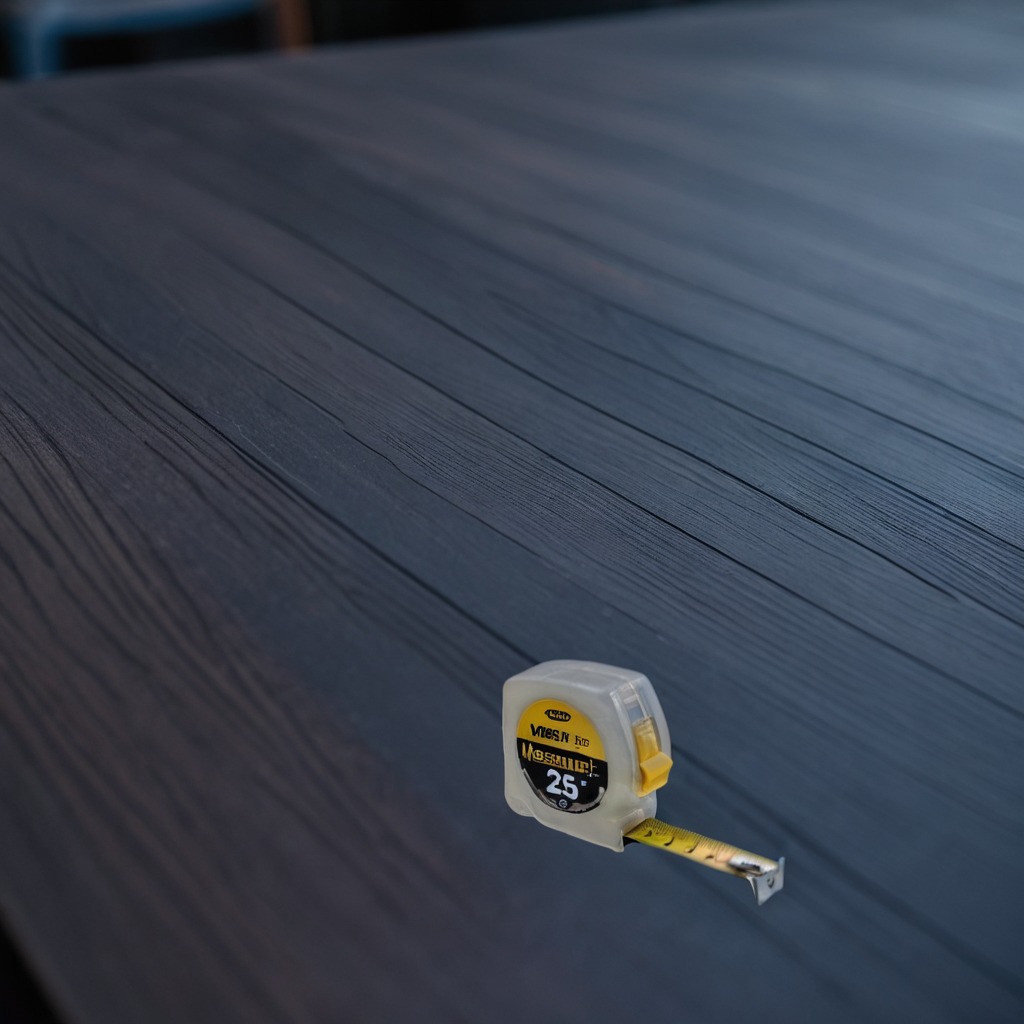
A measuring tape lies on the old table with faint burn marks in a small garage at twilight.